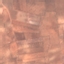
Land use / land cover: PermanentCrop